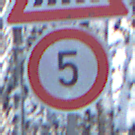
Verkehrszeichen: Geschwindigkeit5
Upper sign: FussgaengerueberwegLinks
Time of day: MorningAfternoon
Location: Outdoor (Nature)
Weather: Clear
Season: Winter
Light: Natural